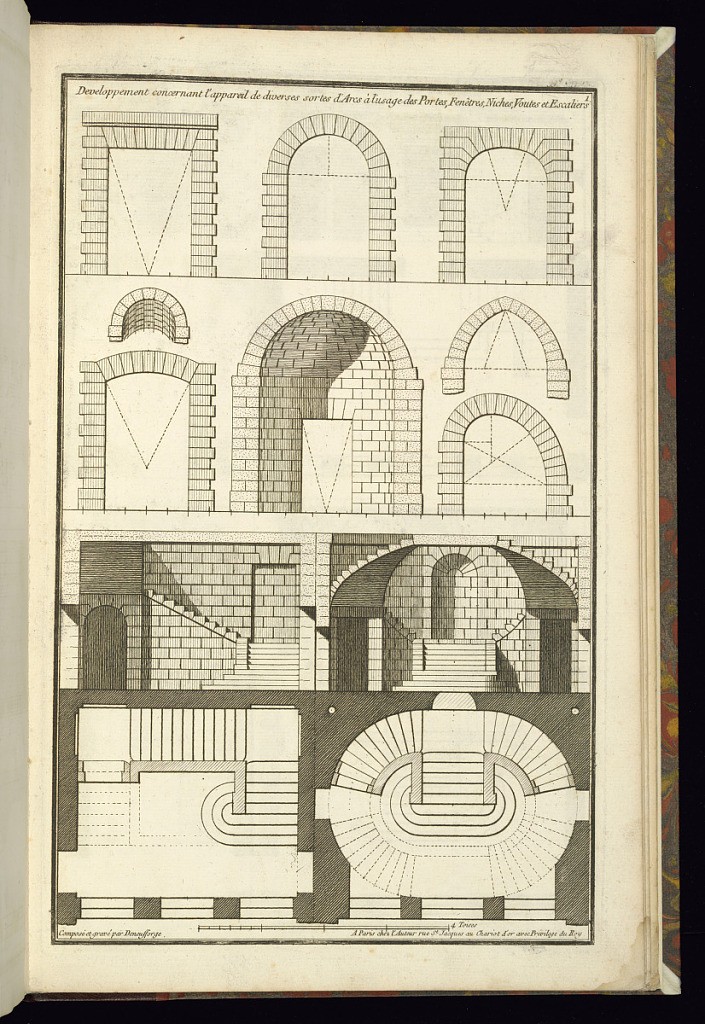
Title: Developpement concernant l'appareil de diverses sortes d'Arcs à l'usage des Portes, Fenêtres, Niches, Voutes et Escaliers
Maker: Jean-François de Neufforge, Flemish, 1714–1791
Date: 1768
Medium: Engraving on paper
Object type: Print
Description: Designs for arches. The plate is signed and numbered.